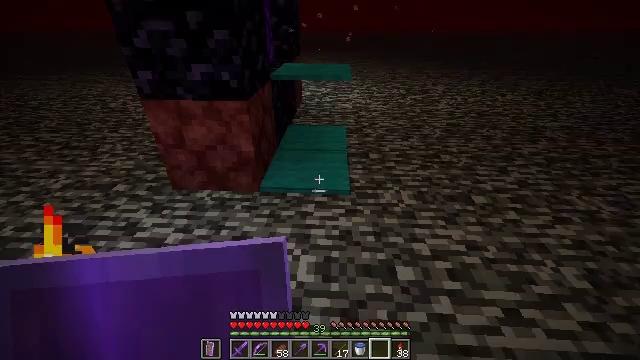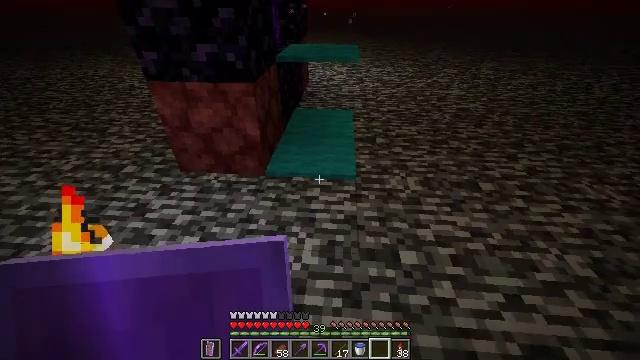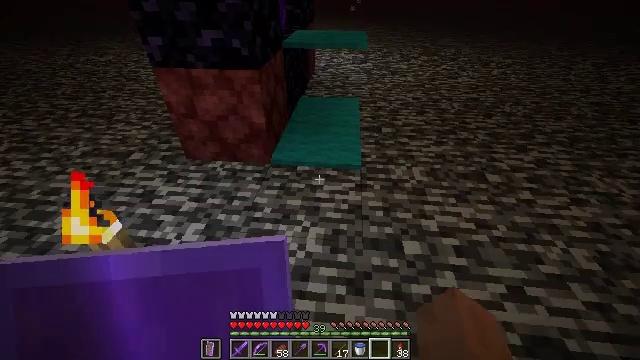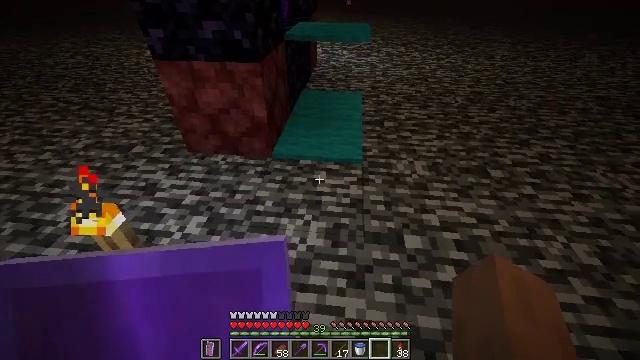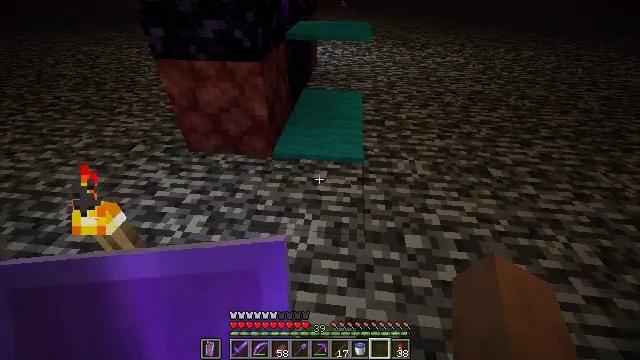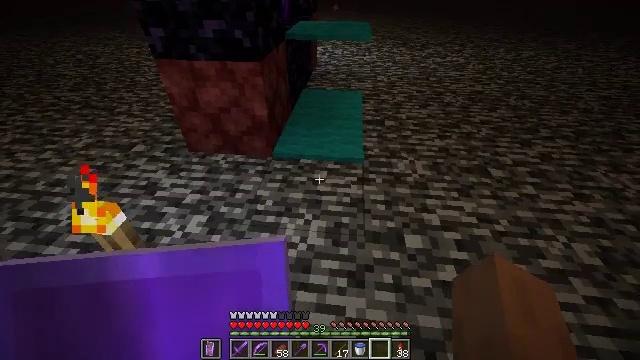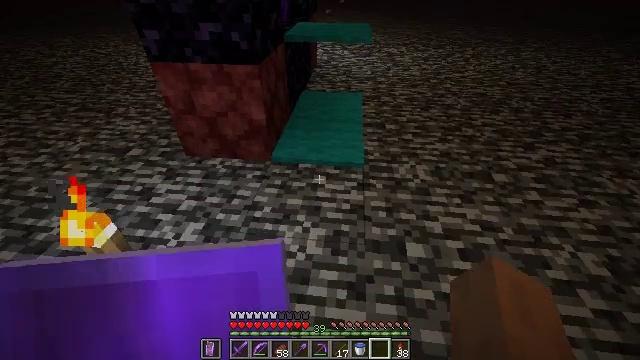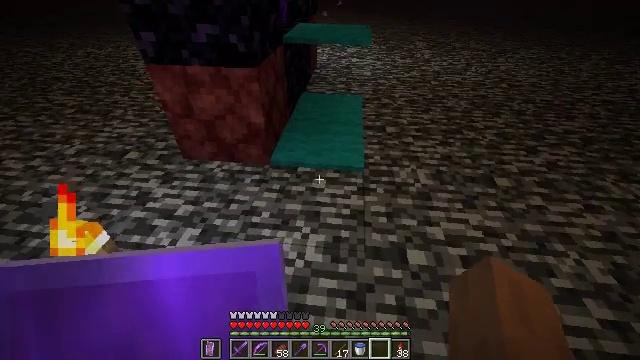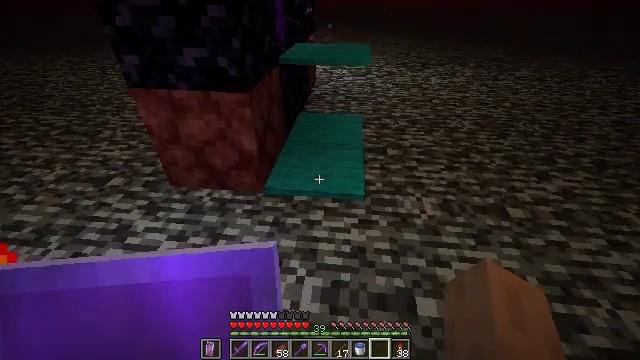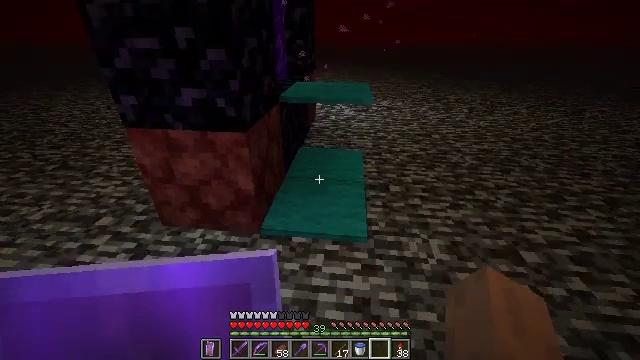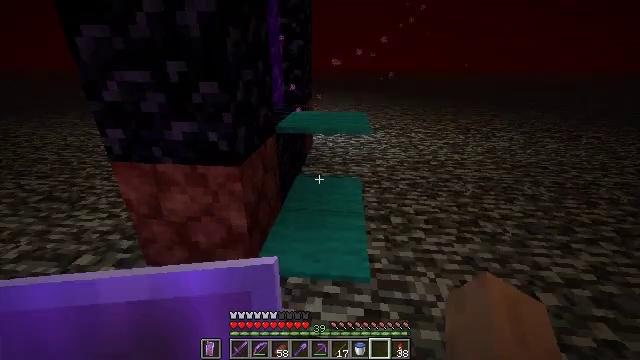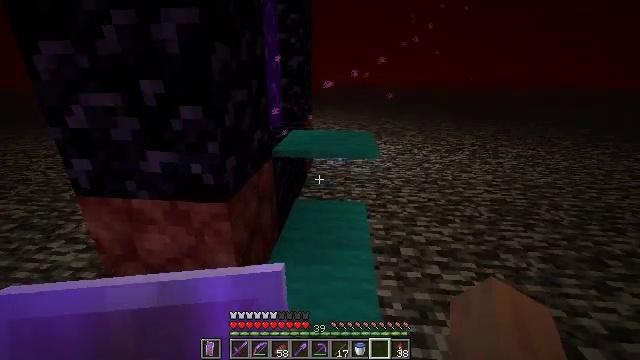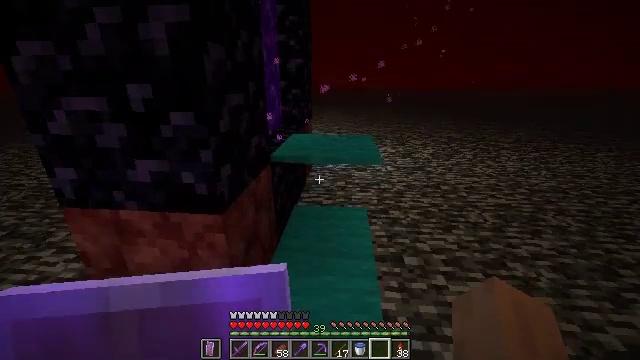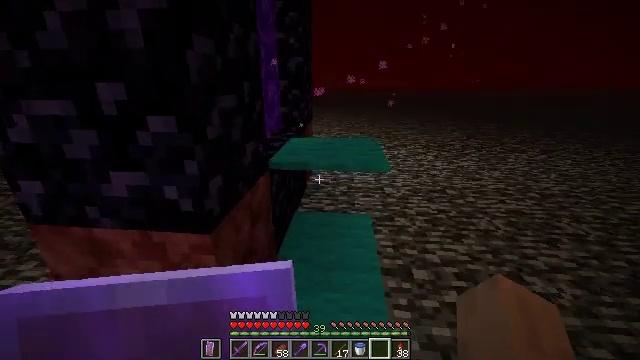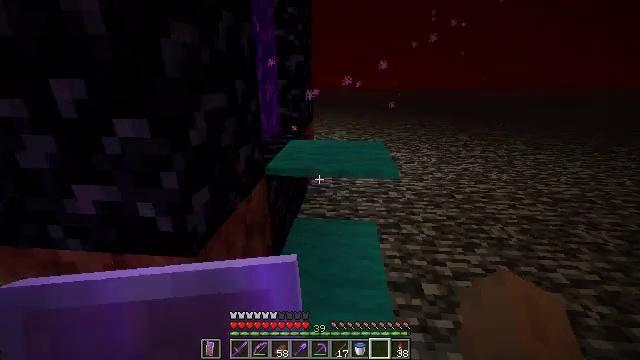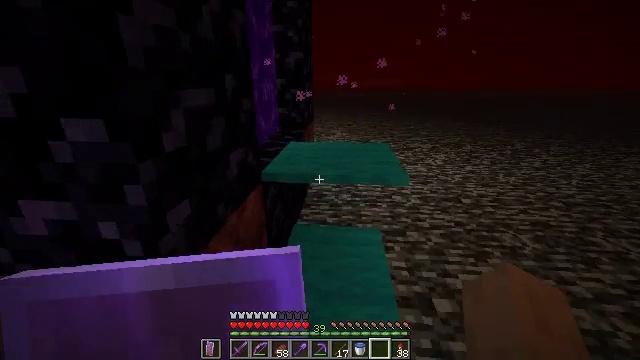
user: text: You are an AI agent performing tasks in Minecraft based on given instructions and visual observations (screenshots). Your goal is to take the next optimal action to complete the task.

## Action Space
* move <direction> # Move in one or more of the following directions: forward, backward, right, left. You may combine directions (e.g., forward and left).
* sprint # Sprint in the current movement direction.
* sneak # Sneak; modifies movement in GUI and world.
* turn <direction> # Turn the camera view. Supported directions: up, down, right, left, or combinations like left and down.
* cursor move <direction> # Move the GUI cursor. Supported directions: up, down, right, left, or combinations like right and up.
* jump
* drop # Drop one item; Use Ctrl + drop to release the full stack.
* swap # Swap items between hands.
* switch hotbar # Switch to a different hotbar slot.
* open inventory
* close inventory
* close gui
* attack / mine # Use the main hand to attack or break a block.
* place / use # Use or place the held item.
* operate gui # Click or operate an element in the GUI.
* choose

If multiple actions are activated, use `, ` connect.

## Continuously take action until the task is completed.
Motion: motion action
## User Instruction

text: mine block cyan carpet
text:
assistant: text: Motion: turn left and down
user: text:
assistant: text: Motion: turn left and down
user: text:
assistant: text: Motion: turn down
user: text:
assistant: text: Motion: no_op
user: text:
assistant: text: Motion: no_op
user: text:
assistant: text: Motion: move forward
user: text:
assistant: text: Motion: move forward
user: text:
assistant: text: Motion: move forward, turn up
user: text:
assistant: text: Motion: move forward, turn up
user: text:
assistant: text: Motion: move forward, turn up
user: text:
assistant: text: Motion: move forward, turn up
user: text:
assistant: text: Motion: move forward
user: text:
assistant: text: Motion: move forward
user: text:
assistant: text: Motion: move forward
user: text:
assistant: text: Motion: move forward
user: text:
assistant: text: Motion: move forward, attack / mine
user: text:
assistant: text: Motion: move forward, attack / mine
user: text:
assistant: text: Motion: attack / mine
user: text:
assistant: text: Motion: attack / mine
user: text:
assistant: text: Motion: attack / mine
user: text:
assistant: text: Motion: attack / mine
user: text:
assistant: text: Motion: attack / mine
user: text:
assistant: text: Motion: attack / mine
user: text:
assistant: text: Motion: attack / mine
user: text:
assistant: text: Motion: turn down, attack / mine
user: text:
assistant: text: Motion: turn down, attack / mine
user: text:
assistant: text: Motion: attack / mine